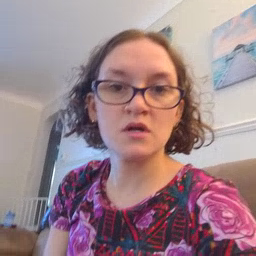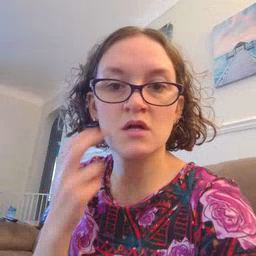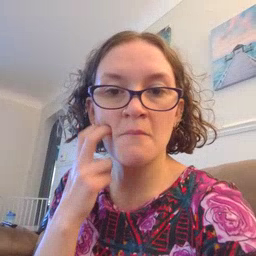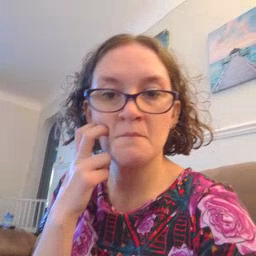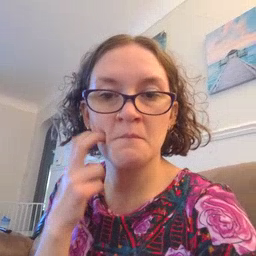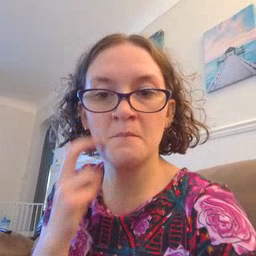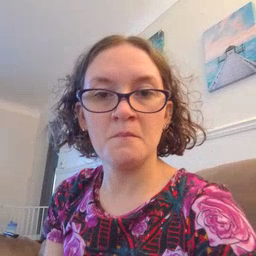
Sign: gum